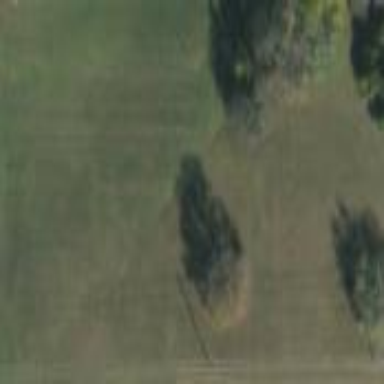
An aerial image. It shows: Grassy plot in zoning area.